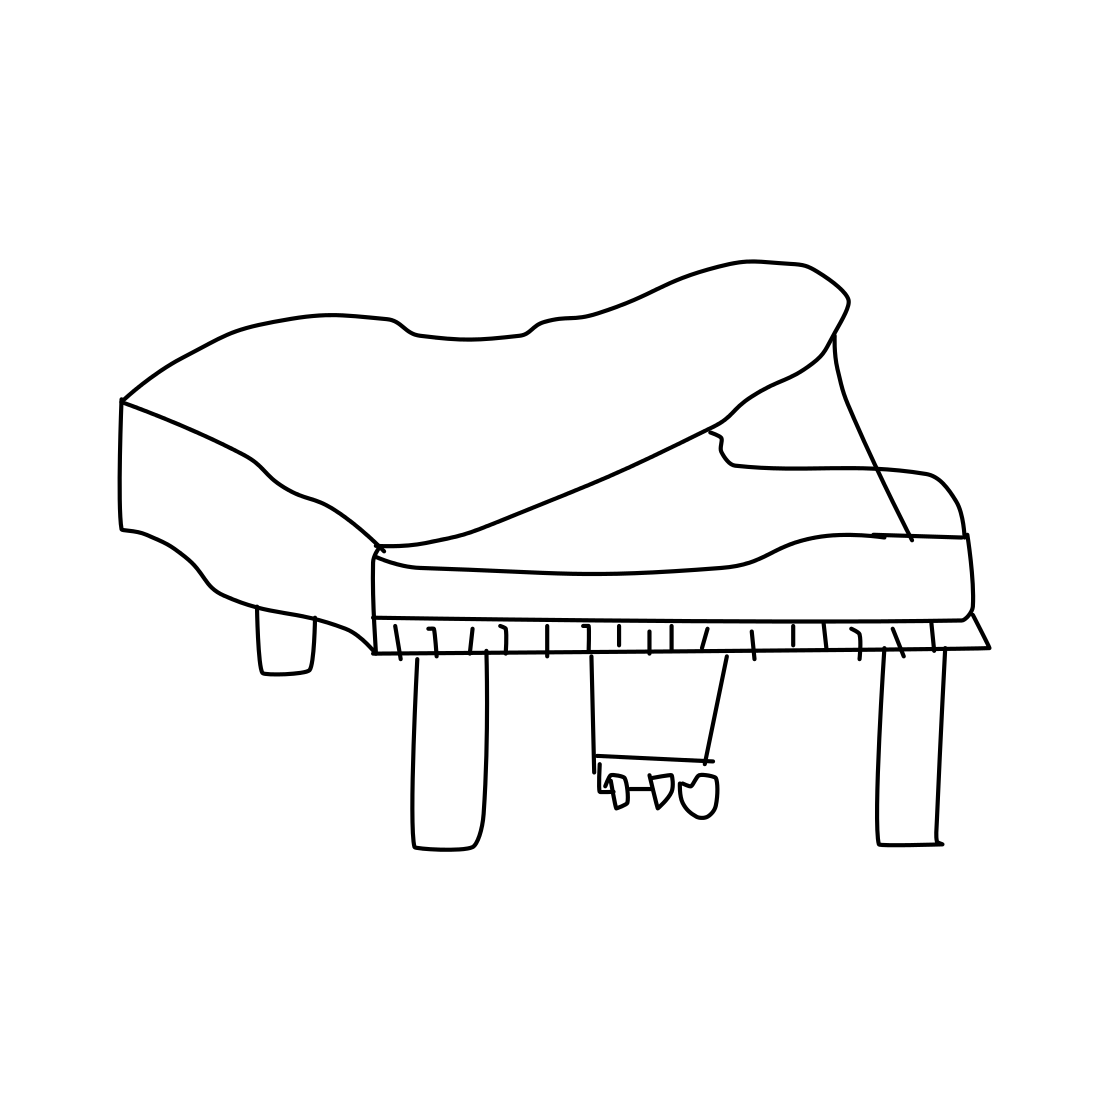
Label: piano